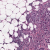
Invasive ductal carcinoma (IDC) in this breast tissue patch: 1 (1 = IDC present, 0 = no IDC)